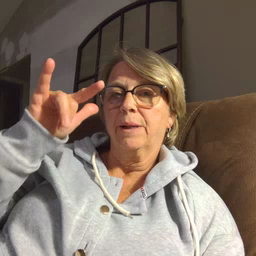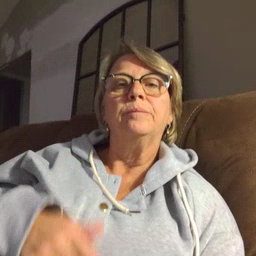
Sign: airplane